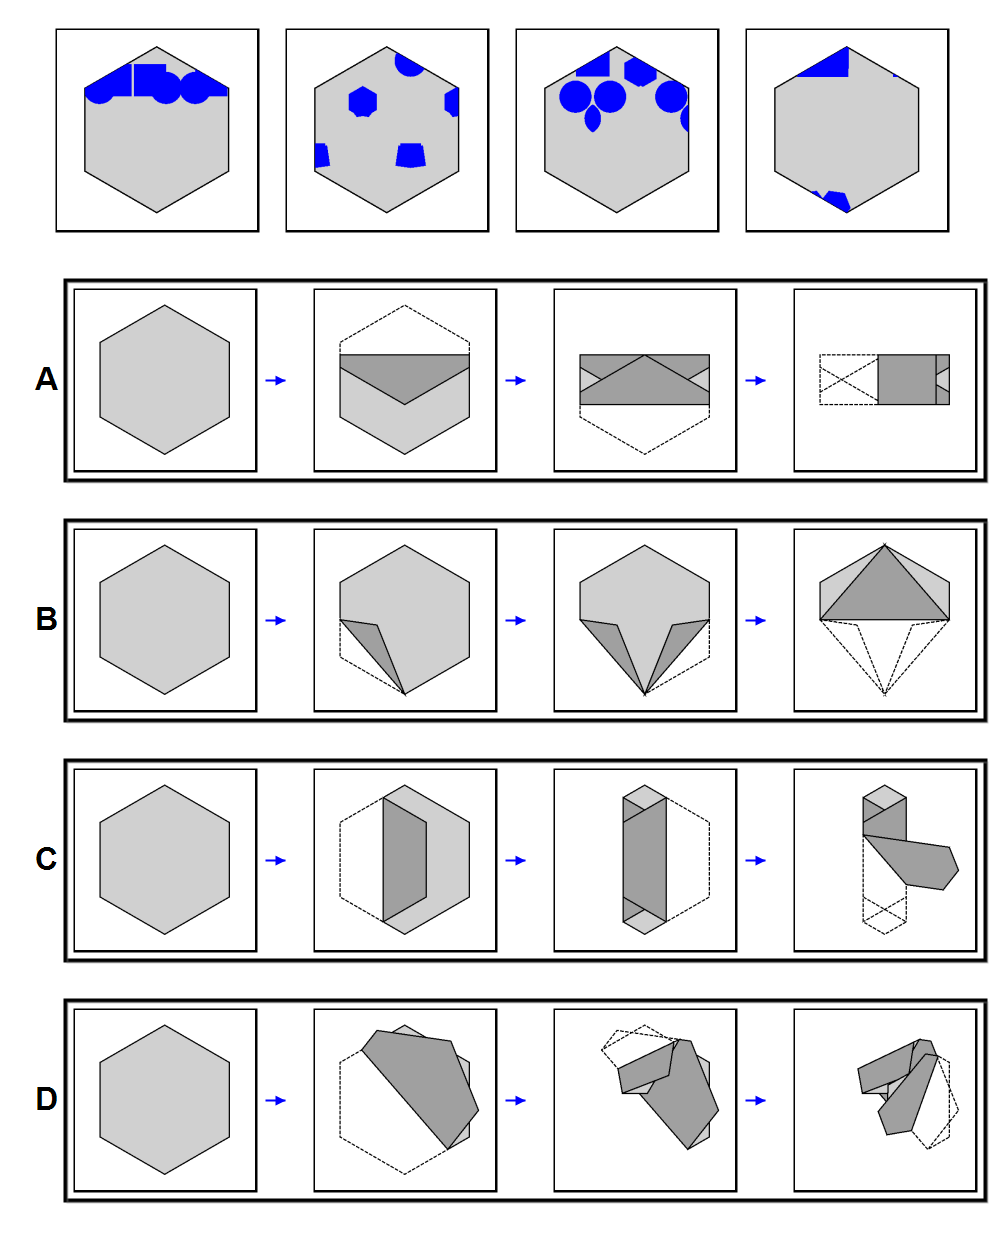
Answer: C